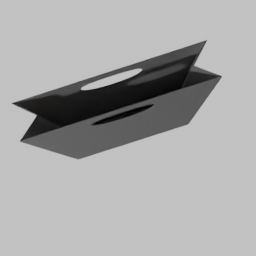
Label: tools